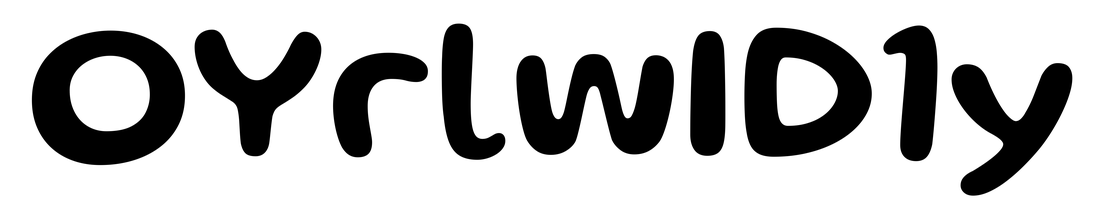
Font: Gluten_Medium